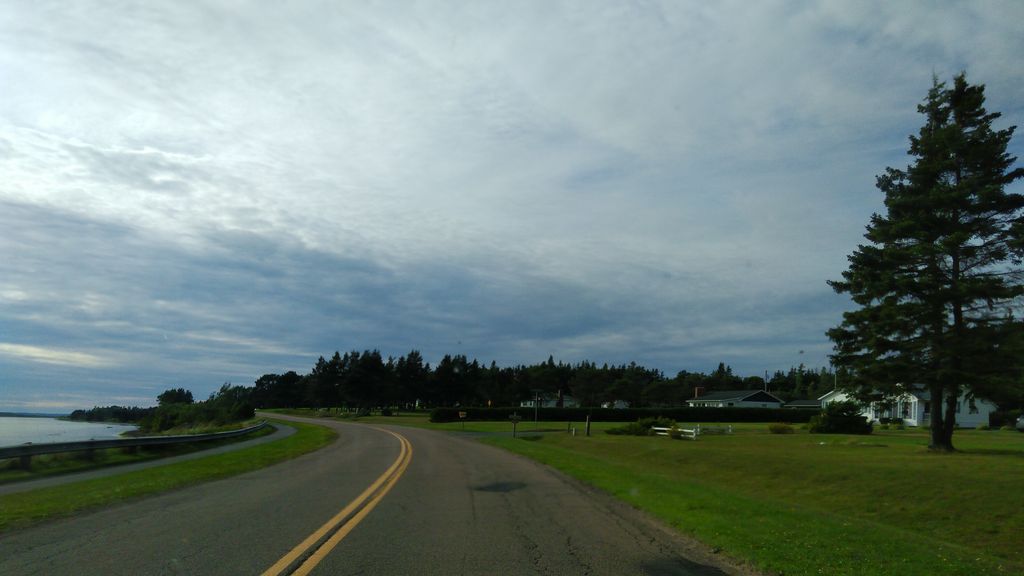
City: charlottetown